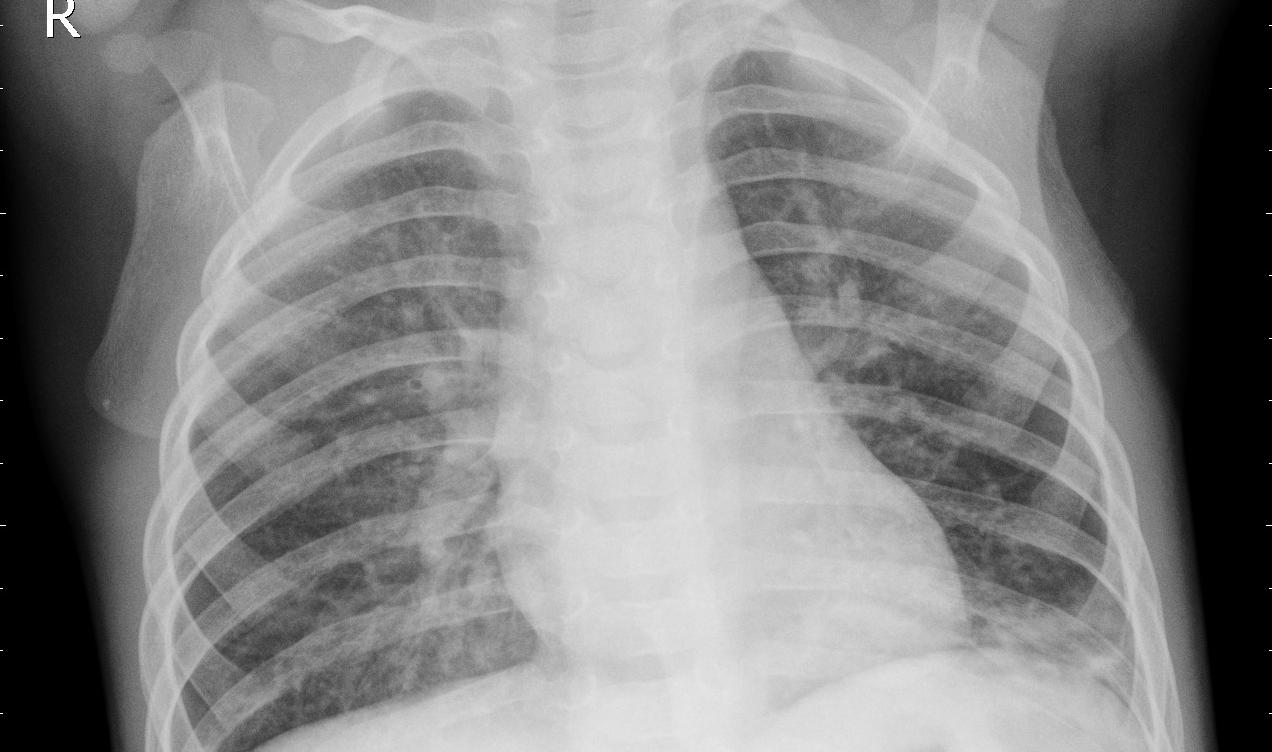
Diagnosis: PNEUMONIA